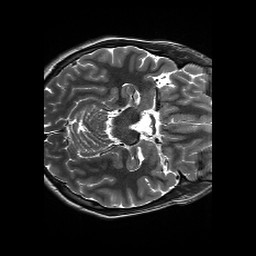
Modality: T2w
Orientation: axial
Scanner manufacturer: siemens
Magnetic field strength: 3 T
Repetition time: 13.52 s
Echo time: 0.088 s